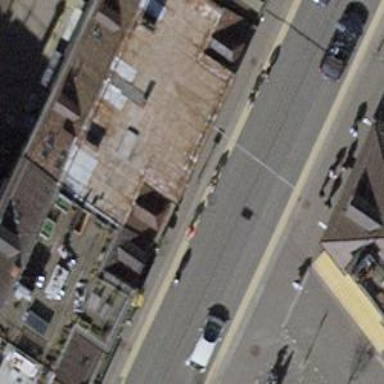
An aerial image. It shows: Tertiary road with asphalt surface. There is separate sidewalk and trolley wires above indicating trolleybus operation.